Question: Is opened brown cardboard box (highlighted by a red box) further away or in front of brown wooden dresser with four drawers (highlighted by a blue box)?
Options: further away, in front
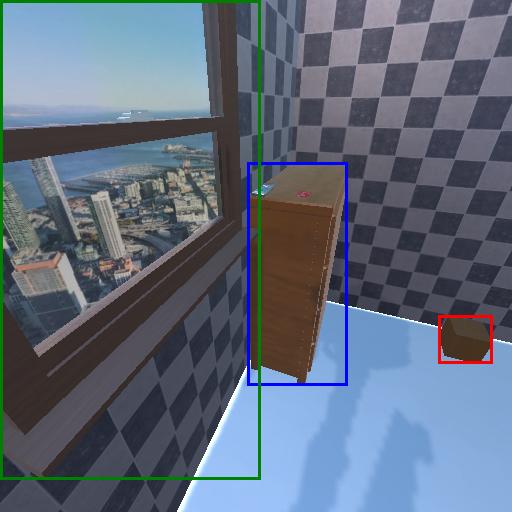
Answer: further away